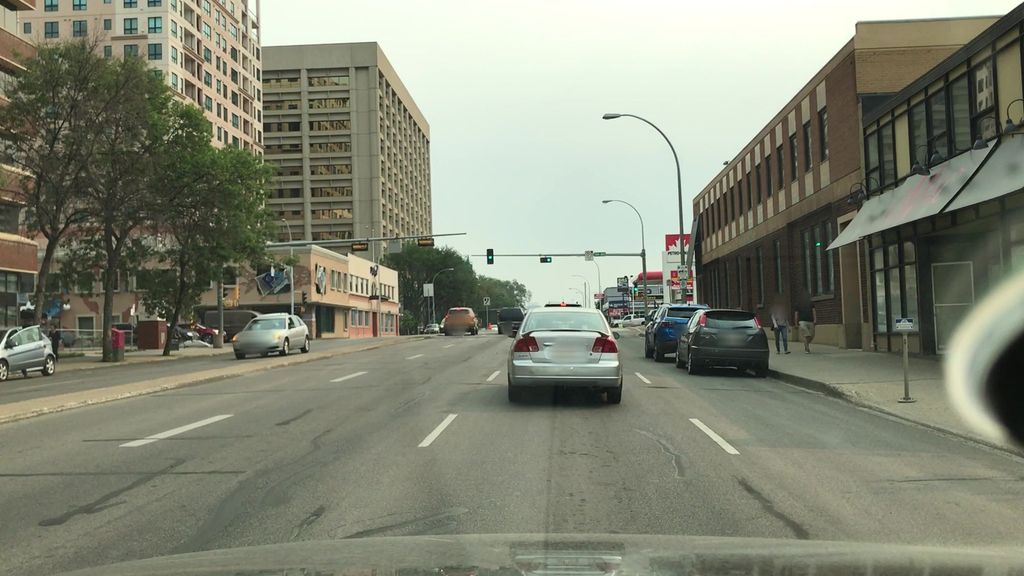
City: edmonton